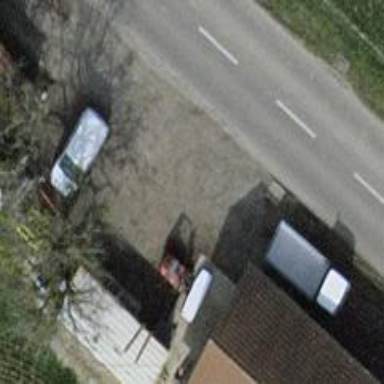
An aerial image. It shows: Driveway leading to service road.